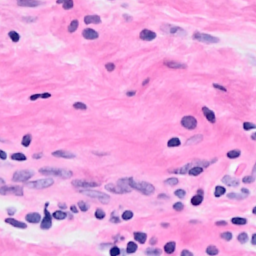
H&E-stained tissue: Breast